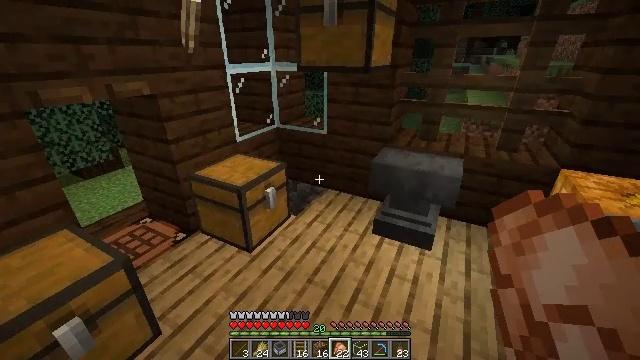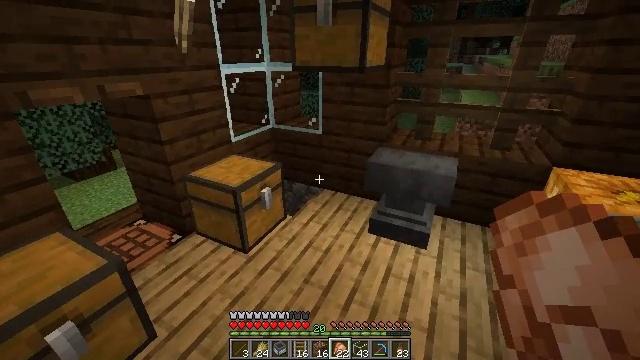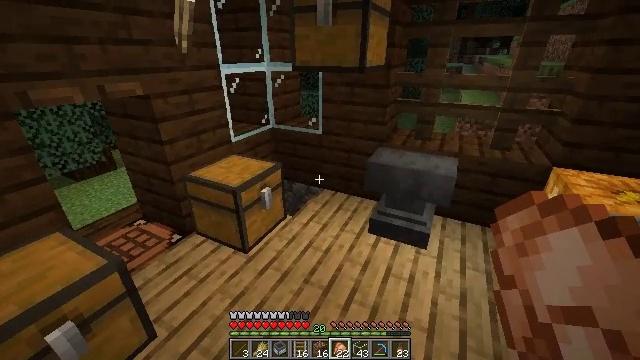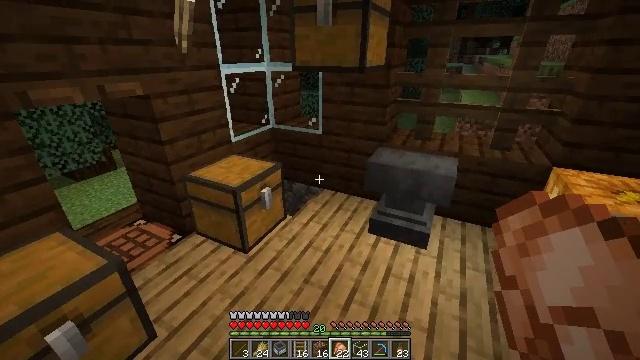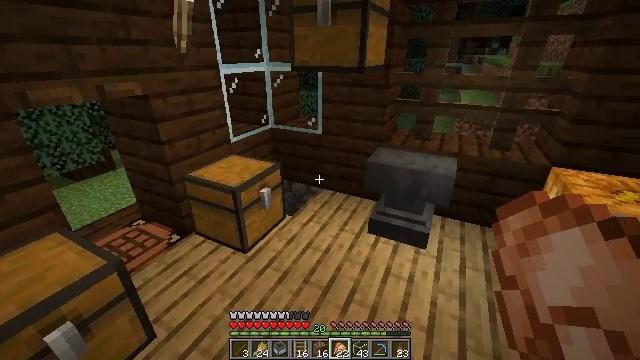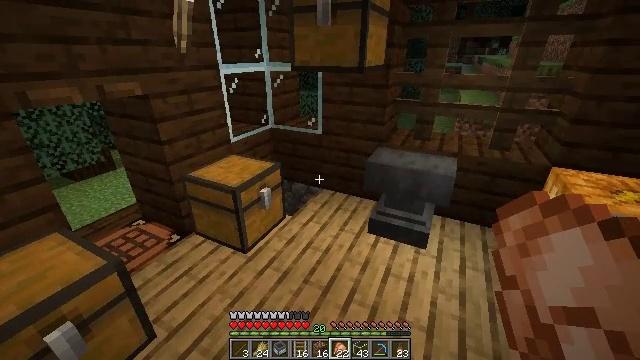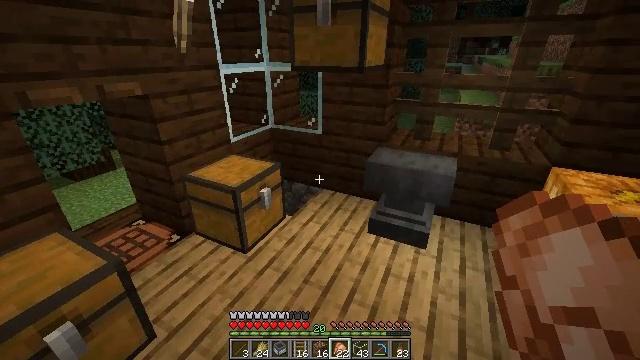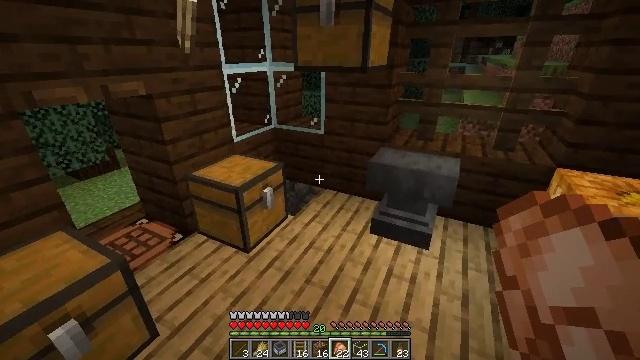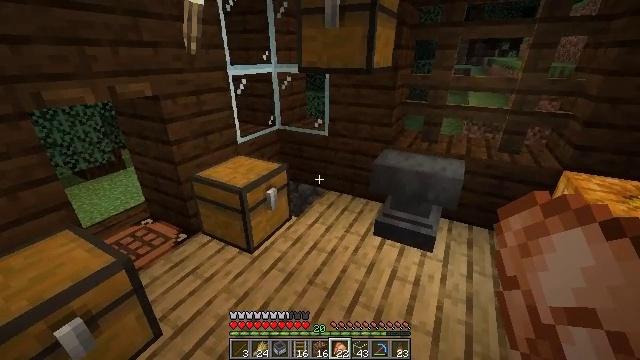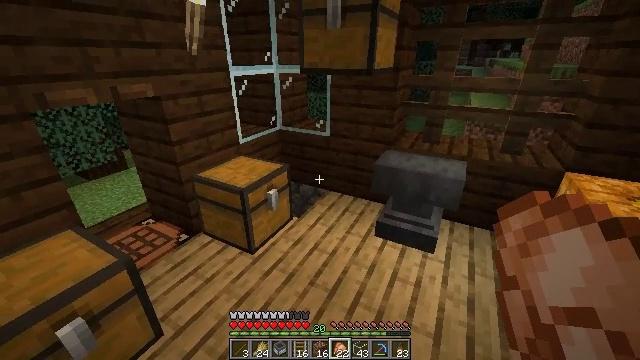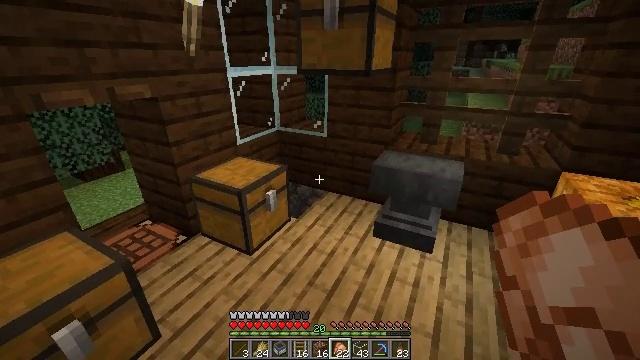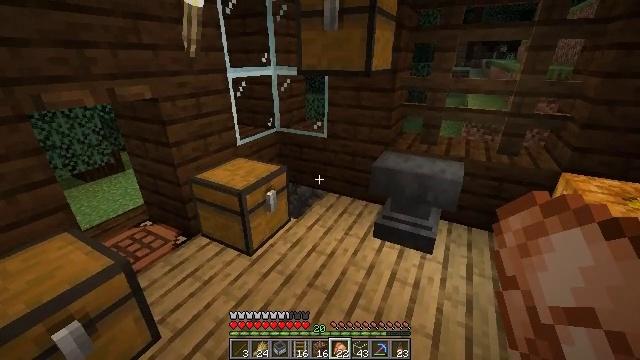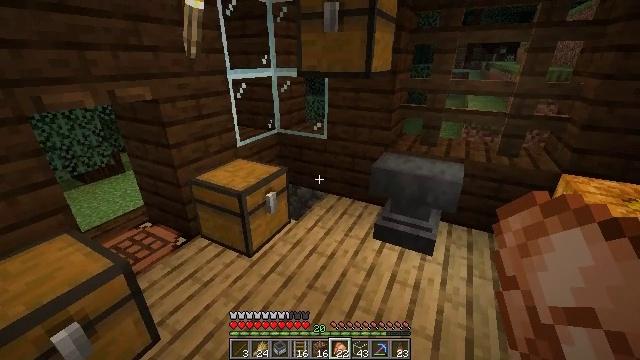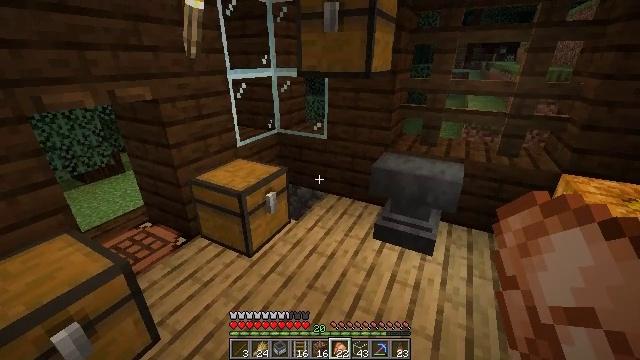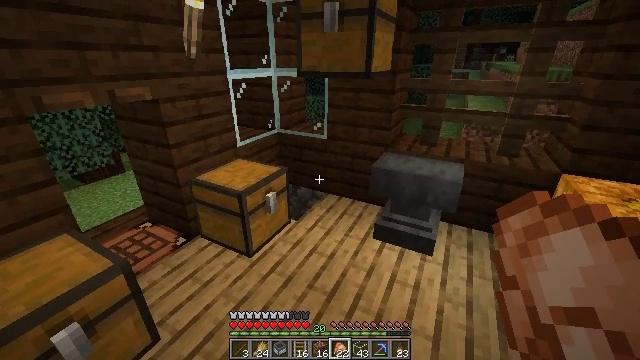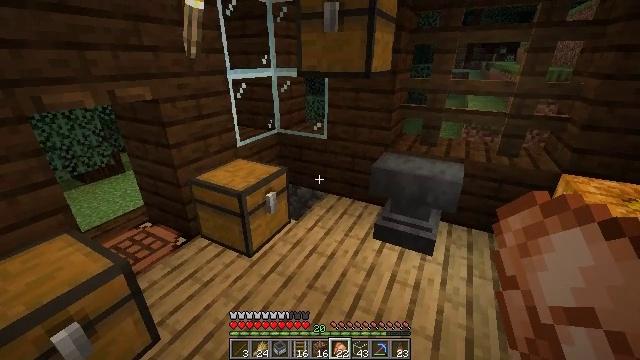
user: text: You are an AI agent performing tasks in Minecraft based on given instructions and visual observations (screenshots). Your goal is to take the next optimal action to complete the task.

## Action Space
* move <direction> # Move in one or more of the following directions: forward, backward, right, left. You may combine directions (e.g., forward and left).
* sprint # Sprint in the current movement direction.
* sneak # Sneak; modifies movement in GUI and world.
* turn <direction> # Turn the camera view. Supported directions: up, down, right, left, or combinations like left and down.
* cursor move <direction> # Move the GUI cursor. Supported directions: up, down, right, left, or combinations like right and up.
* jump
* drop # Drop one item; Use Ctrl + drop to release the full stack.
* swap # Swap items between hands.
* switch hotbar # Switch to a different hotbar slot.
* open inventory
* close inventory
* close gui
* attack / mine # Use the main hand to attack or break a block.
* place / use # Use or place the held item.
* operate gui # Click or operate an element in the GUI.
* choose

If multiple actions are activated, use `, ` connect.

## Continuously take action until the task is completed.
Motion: motion action
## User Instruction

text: Put the necessary items in the crafting grid to make an observer.
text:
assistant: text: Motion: turn right
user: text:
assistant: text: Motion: no_op
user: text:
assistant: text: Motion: no_op
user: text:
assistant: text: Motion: no_op
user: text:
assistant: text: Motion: no_op
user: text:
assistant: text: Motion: no_op
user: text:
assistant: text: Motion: no_op
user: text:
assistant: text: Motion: no_op
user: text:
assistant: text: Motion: no_op
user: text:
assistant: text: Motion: no_op
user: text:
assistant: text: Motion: no_op
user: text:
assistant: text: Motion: no_op
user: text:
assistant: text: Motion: no_op
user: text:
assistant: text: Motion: no_op
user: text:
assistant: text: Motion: no_op
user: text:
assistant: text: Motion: no_op
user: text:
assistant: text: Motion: no_op
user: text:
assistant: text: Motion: no_op
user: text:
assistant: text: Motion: no_op
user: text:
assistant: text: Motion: no_op
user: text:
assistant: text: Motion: no_op
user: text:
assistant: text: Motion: no_op
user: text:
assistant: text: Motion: no_op
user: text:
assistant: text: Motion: turn right and down
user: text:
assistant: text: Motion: turn right and down
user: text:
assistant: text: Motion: turn right and down
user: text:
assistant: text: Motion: turn right and down
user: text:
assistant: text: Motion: turn right and down
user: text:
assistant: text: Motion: turn right
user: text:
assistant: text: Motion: turn right